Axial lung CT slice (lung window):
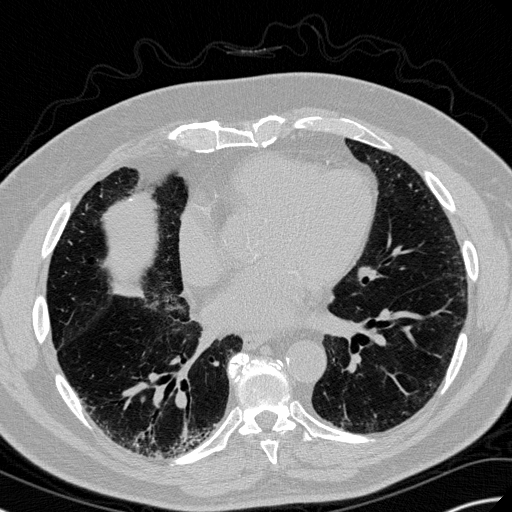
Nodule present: no